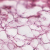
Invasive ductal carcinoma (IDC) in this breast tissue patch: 0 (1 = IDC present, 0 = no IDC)